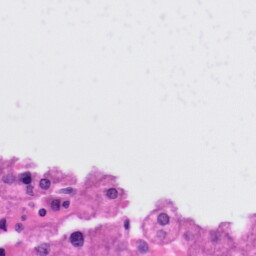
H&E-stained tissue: Liver